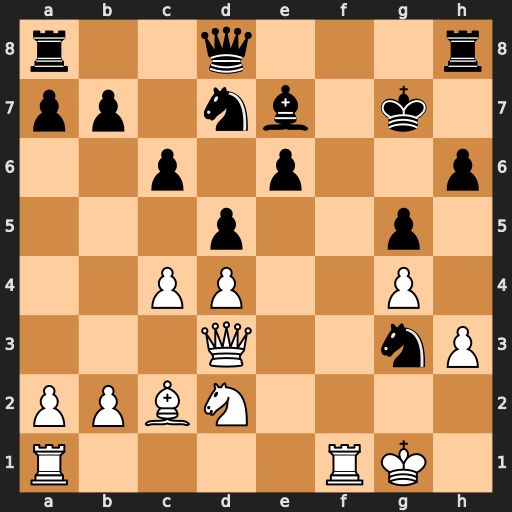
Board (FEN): r2q3r/pp1nb1k1/2p1p2p/3p2p1/2PP2P1/3Q2nP/PPBN4/R4RK1
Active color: w
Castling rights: -
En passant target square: -
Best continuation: Qg6#